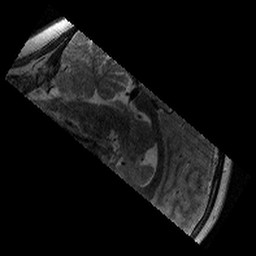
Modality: T2w
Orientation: sagittal
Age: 10
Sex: male
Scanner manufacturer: siemens
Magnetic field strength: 3 T
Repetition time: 9.23 s
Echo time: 0.067 s